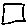
Label: square